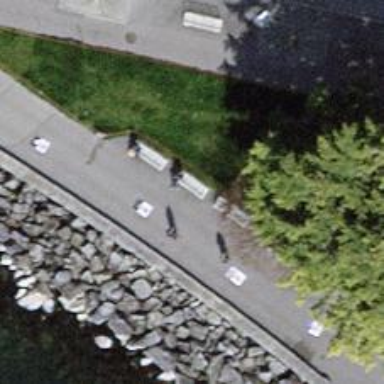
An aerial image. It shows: White bench.